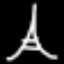
Label: The Eiffel Tower